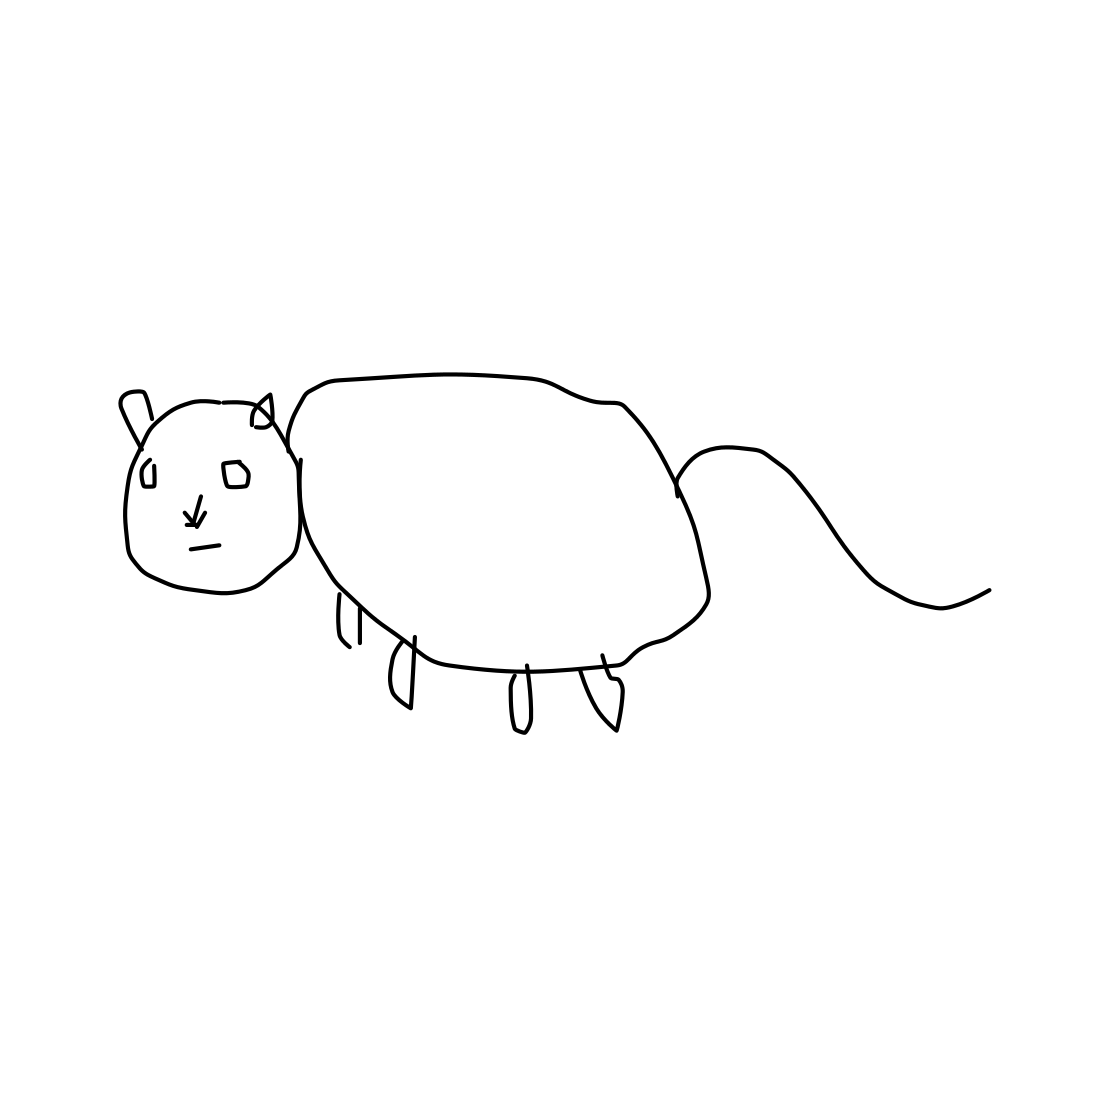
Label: cat